高一 · 计数
运行如图所示的程序框图, 若输出结果为 $\frac{15}{8}$, 则判断框中应该填的条件是 ( )

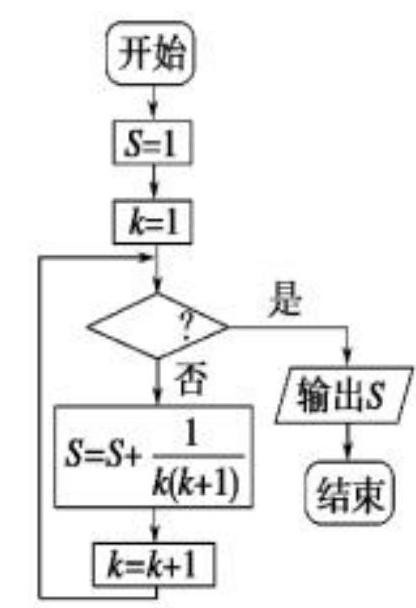
A. $k>5$
B. $k>6$
C. $k>7$
D. $k>8$
答案: C
解析: $\because \frac{1}{k(k+1)}=\frac{1}{k}-\frac{1}{k+1}\left(k \in \mathbb{N}^{*}\right)$,

第一次循环，判断条件不满足， $S=1+\frac{1}{1 \times 2}=1+1-\frac{1}{2}=2-\frac{1}{2} ， k=2$;

第二次循环, 判断条件不满足, $S=2-\frac{1}{2}+\frac{1}{2 \times 3}=2-\frac{1}{2}+\frac{1}{2}-\frac{1}{3}=2-\frac{1}{3}, k=3$;

第三次循环, 判断条件不满足, $S=2-\frac{1}{3}+\frac{1}{3 \times 4}=2-\frac{1}{3}+\frac{1}{3}-\frac{1}{4}=2-\frac{1}{4}, k=4$;

第四次循环，判断条件不满足， $S=2-\frac{1}{4}+\frac{1}{4 \times 5}=2-\frac{1}{4}+\frac{1}{4}-\frac{1}{5}=2-\frac{1}{5}, k=5$;

第五次循环, 判断条件不满足, $S=2-\frac{1}{5}+\frac{1}{5 \times 6}=2-\frac{1}{5}+\frac{1}{5}-\frac{1}{6}=2-\frac{1}{6}, k=6$;

第六次循环, 判断条件不满足, $S=2-\frac{1}{6}+\frac{1}{6 \times 7}=2-\frac{1}{6}+\frac{1}{6}-\frac{1}{7}=2-\frac{1}{7}, k=7$;

第七次循环, 判断条件不满足, $S=2-\frac{1}{7}+\frac{1}{7 \times 8}=2-\frac{1}{7}+\frac{1}{7}-\frac{1}{8}=2-\frac{1}{8}=\frac{15}{8}, k=8$, 判断条件满足,

结束循环, 输出 $S$ 的值为 $\frac{15}{8}$.

由上可知, $k=7$ 不满足判断条件, $k=8$ 满足判断条件,

故判断框中应该填的条件是 $k>7$ ，故选 C.